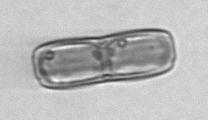
Label: Ephemera